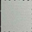
Piece: xx